Question: This was asked many times, I know but this is different! I made this:

When you click on the minus icon, the column should disappear, this worked with php, but the code is a mess and I would like to get this working with jQuery, i found some other threads that showed me this:
'''
$("#minus").click(function() {
$("#table td:nth-child(2),th:nth-child(2)").hide();
});
'''
After a while I came up with this:
'''
var num = $("#columnid").index();
$("#table td:nth-child("+ num +"),th:nth-child("+ num +")").hide();
'''
That kinda worked, but i need to call it with a 'onclick="jquery_function();"' function and let php insert the id of every header, but is this possible? Or what is the other way of doing this? i'm stuck!
'''
$(".minus").click(function() {
var num = $(this).parent().index() + 1;
$("#table td:nth-child("+ num +"),th:nth-child("+ num +")").fadeOut(250);
});
'''
Seems simple after figuring out, Jeroen had it right. :) The only thing i dont get is why you need the ("th"), works with and without. Thanks!
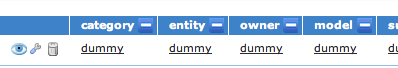
Answer: It seems you've almost got it complete. What you could do, is wrap it in a function and attach the event handler to the button in the table header cell:
'''
$("th .button").click(function(){
var num = $(this).parents("th").index(); // untested, but something like this should do it
$("#table td:nth-child("+ num +"),th:nth-child("+ num +")").hide();
return false;
}
'''